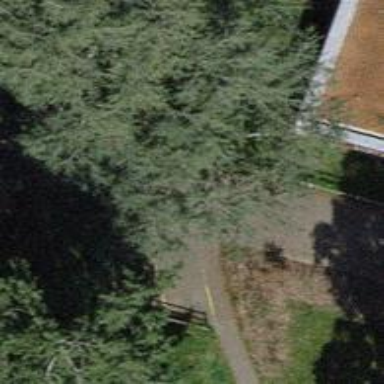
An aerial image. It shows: Pedestrian road.